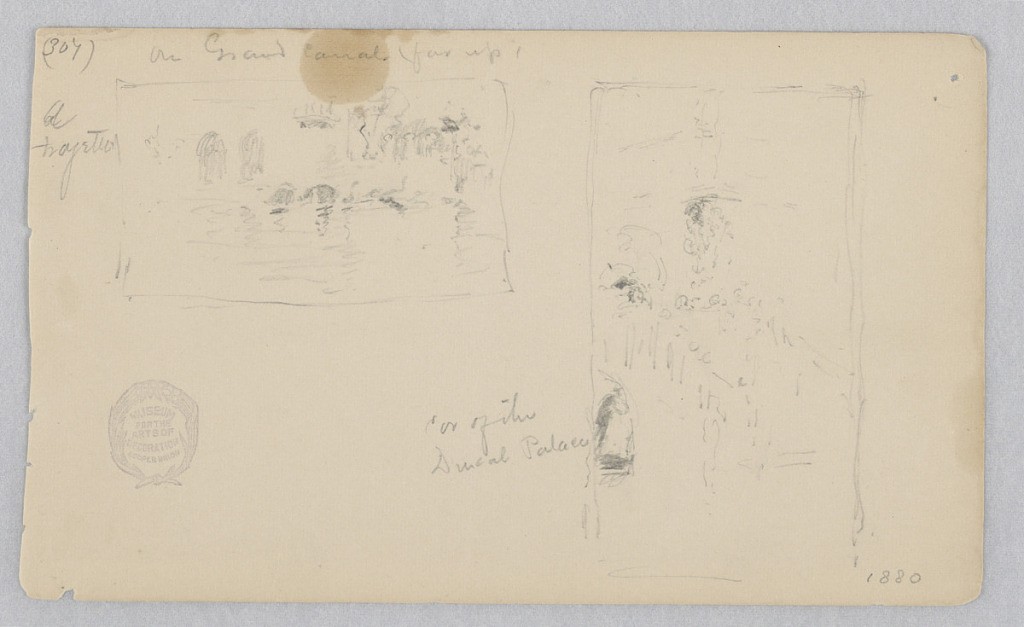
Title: View of Venice, Italy
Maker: Robert Frederick Blum, American, 1857–1903
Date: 1880
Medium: Graphite on wove paper
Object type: Drawing
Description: Sketches of the Grand Canal and the Ducal Palace in Venice.